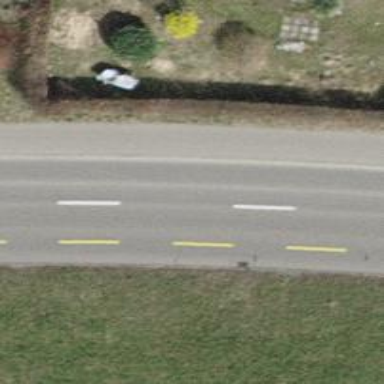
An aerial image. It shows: Secondary road with asphalt surface. There is left sidewalk with asphalt surface.